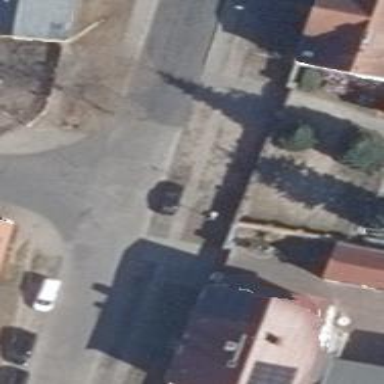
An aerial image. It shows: Sidewalk.